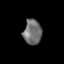
Tissue: lung
Cell type: Endothelial cells
Senescence score: 0.544
Nuclear area (px): 446
Mean DAPI intensity: 112.11